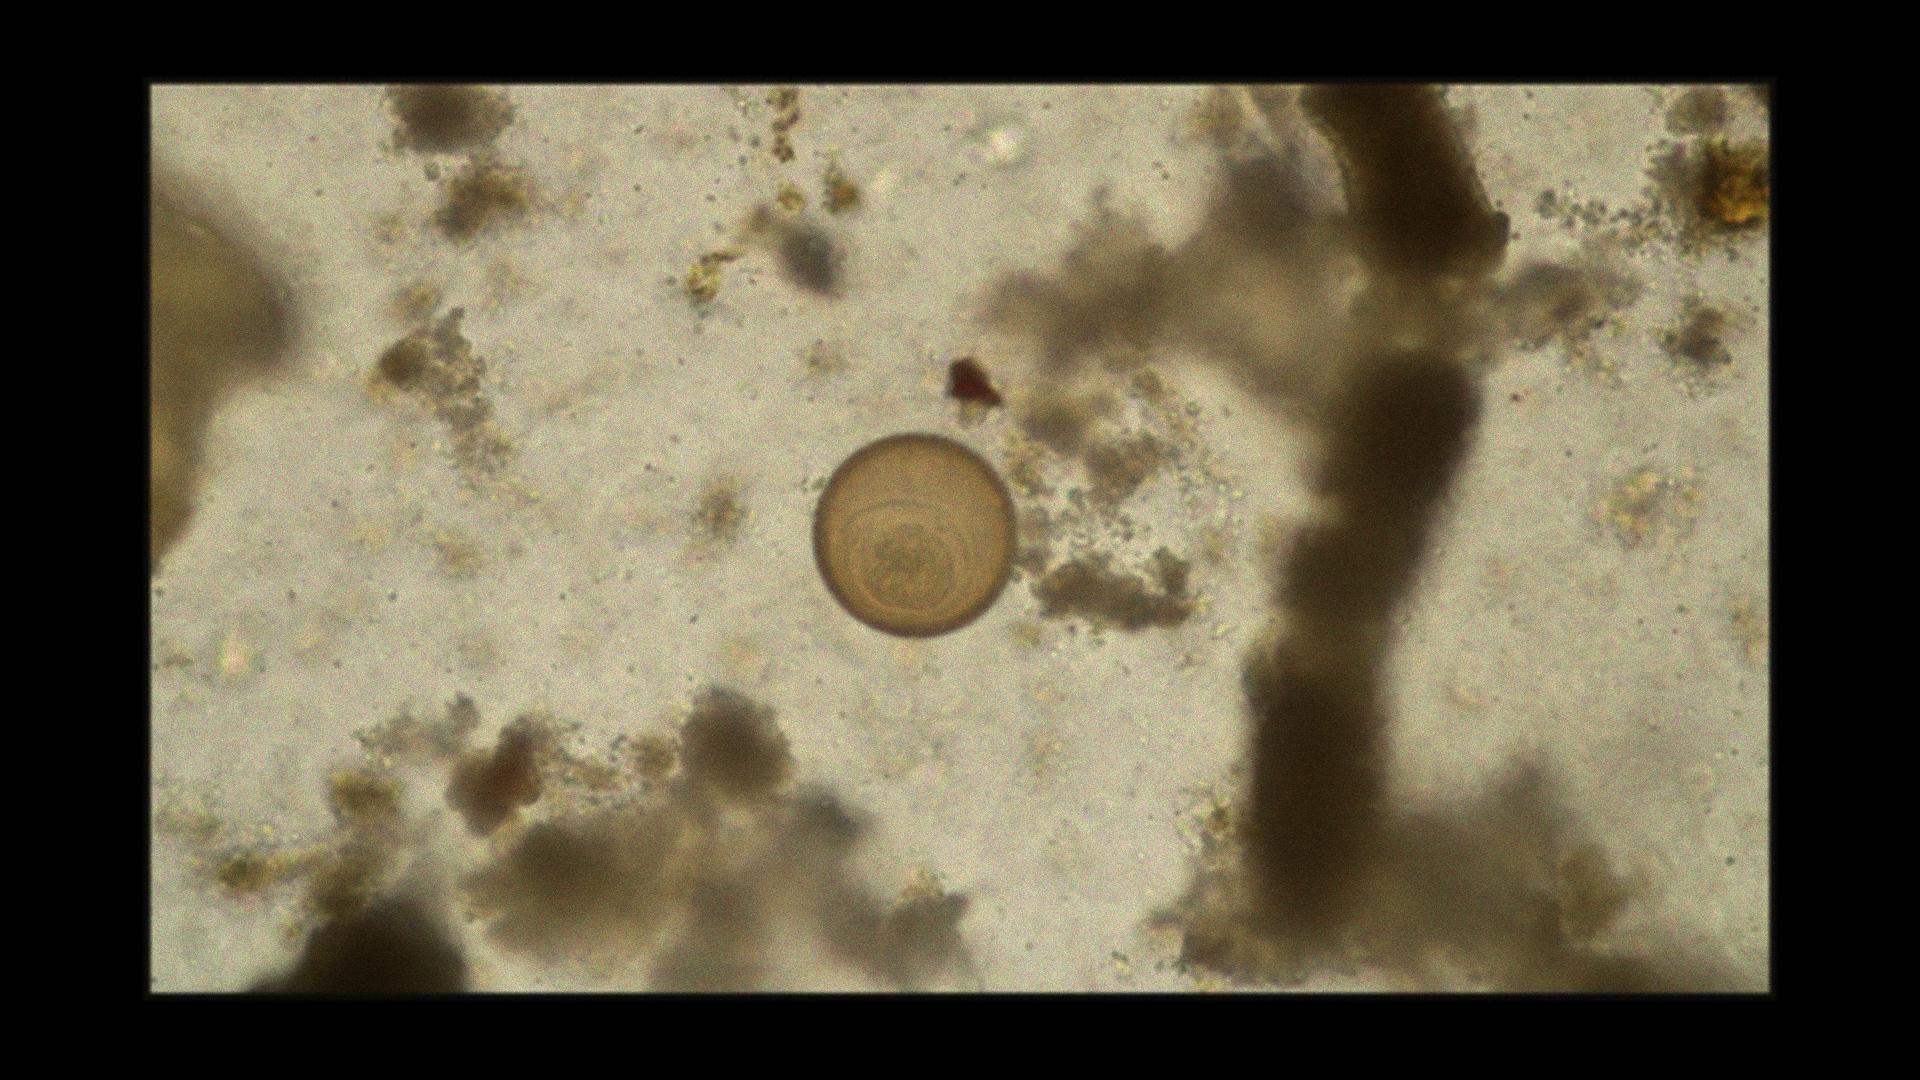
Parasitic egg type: Hymenolepis diminuta